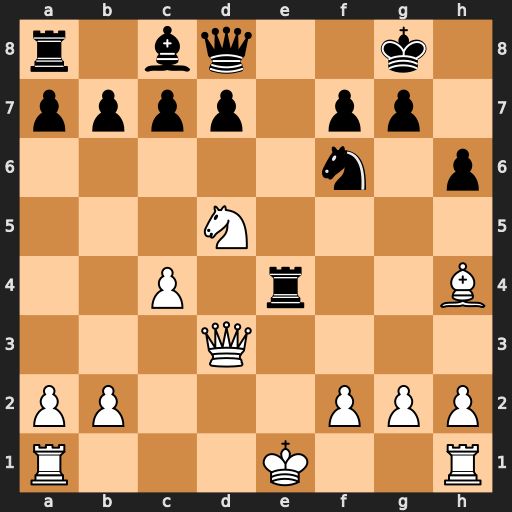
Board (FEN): r1bq2k1/pppp1pp1/5n1p/3N4/2P1r2B/3Q4/PP3PPP/R3K2R
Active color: w
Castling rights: KQ
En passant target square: -
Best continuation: Qxe4 Nxe4 Bxd8